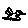
Label: bird